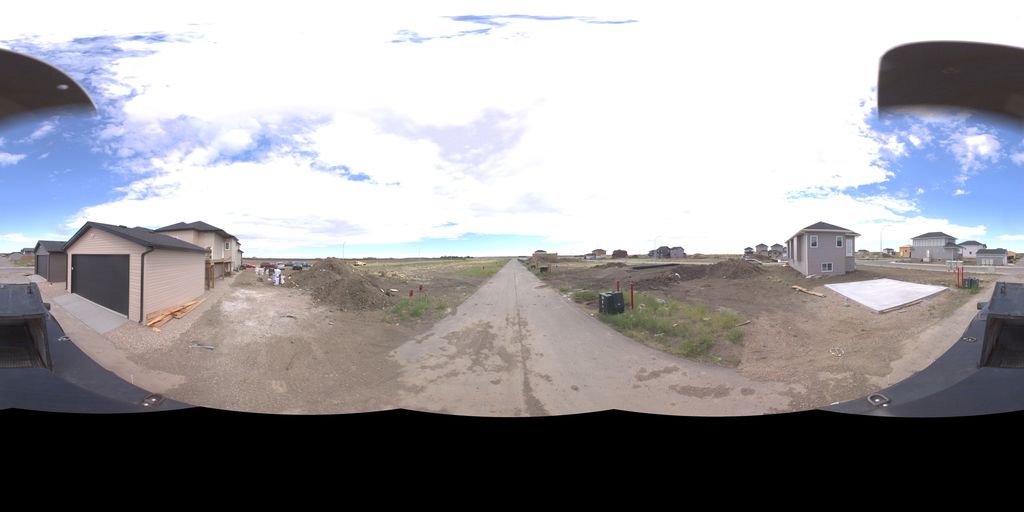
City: saskatoon